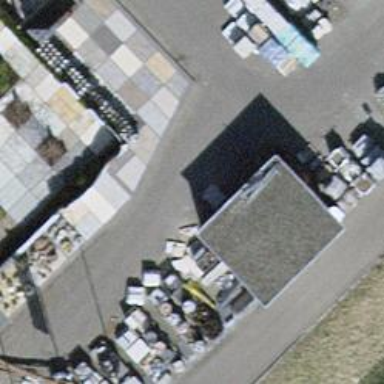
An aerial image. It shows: Hardware shop.